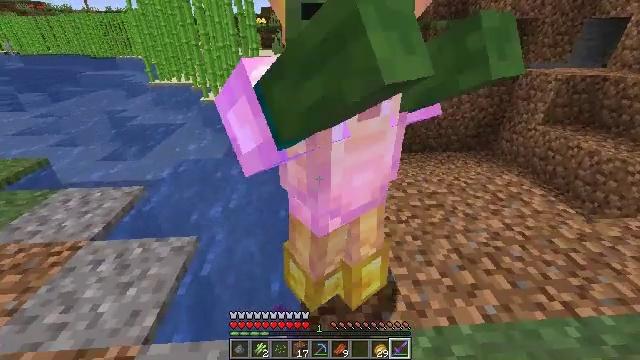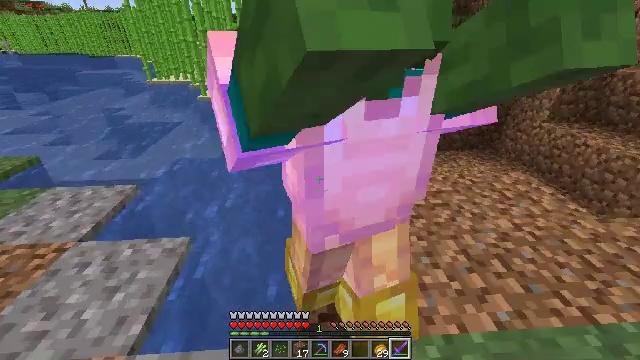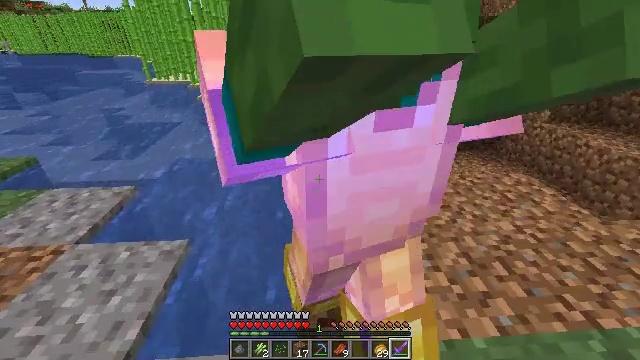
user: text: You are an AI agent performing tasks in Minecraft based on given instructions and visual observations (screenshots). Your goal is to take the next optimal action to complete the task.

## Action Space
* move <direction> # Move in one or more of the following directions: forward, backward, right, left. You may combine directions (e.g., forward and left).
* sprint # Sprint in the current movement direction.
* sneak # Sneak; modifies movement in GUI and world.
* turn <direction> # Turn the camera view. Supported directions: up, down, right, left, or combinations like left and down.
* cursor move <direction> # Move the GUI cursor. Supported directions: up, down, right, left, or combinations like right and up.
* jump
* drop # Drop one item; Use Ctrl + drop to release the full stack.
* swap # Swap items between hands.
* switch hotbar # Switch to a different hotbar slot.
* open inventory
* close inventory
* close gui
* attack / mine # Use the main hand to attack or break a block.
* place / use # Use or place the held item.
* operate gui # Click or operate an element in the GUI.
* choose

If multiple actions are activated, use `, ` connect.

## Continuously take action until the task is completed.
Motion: motion action
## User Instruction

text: Combat enemy.
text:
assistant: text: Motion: no_op
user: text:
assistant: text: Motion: no_op
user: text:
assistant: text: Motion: no_op